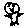
Label: bird